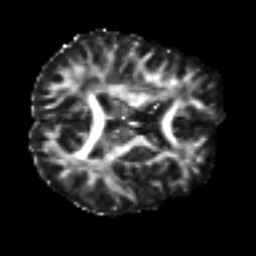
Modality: FA
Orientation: axial
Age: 36
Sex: female
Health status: healthy
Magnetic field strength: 3 T
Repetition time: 8.4 s
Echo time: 0.0926 s